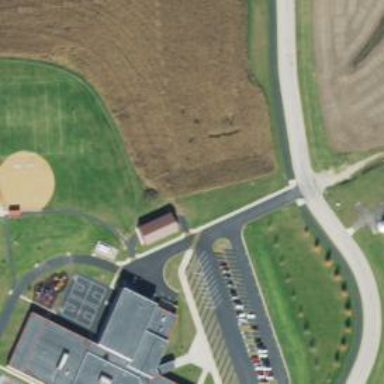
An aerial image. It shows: Driveway designated for school use.